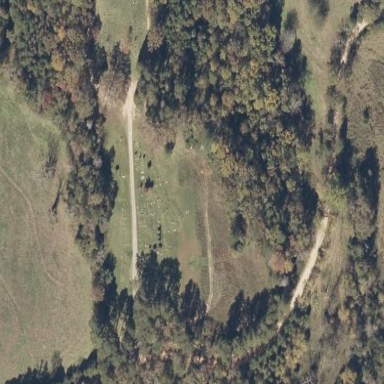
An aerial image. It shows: Graveyard used as cemetery.